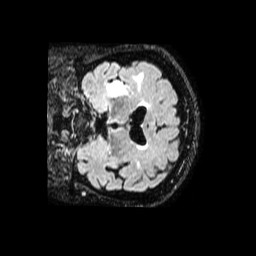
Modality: FLAIR
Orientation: coronal
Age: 77
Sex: female
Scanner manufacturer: philips
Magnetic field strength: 1.5 T
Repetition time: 4.8 s
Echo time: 0.3372 s